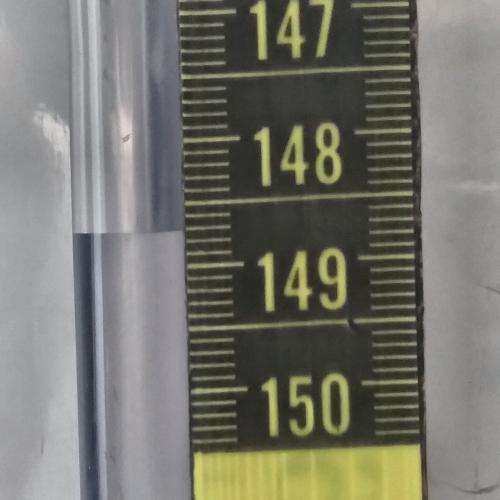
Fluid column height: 148.7 cm